Group 1:
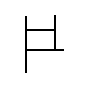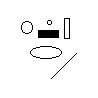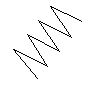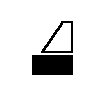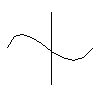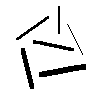
Group 2:
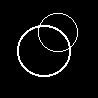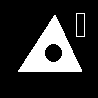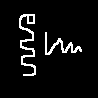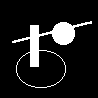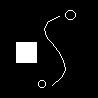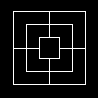
Rule separating the two groups: White background vs. black background.
Concepts: background, bounding_box, color, filled, outlined_filled, texture
Author: Harry E. Foundalis